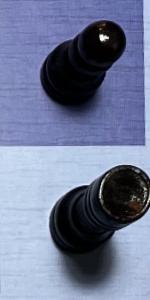
Label: Rook_Black